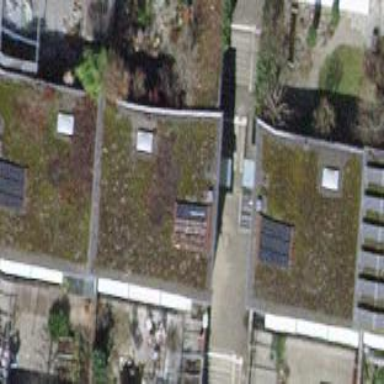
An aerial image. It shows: Semi-detached house with flat roof.